Question: I am trying to numerically solve the following ODE

with boundary conditions
'''
y(x=0)=0;y(x=20)=1
'''
Where f(x) is the solution of another ODE that I already solved numerically. I am trying to solve my ODE with <URL> is written as a list for
'''
coordinates x = np.arange(0,20.01,0.05)
'''
and I do not know how to insert the list in scipy.integrate.solve_bvp to obtain the solution of ODE.
Thanks in advance
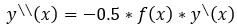
Answer: The best way is to solve the coupled system, that is to integrate the DE for 'f' at the same time as the current DE. If this is a variant of your previous problem on math.SE then this coupled approach is unavoidable.
As for the literal solution, use interpolation
'''
def f(x): return numpy.interp(x, x_samples, f_samples)
'''
and then call this function in the ODE function
'''
def y_ODE(x,y): return [y[1], -0.5*f(x)*y[1]]
'''